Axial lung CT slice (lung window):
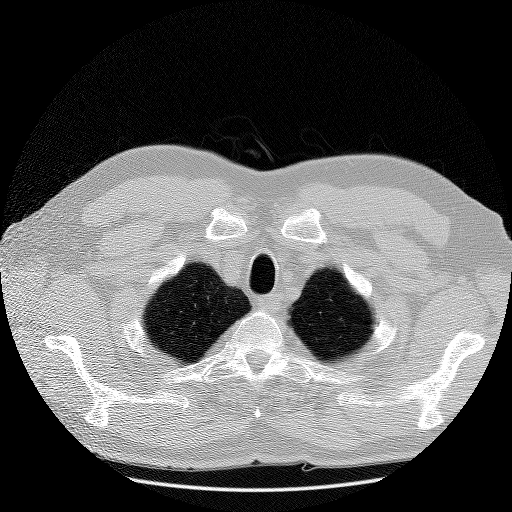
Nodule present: no